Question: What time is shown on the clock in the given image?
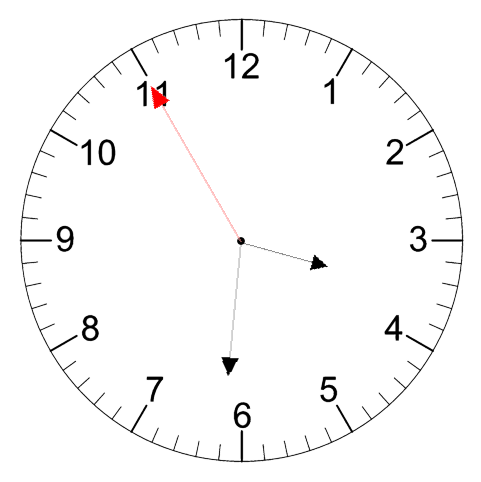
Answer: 03:30:55